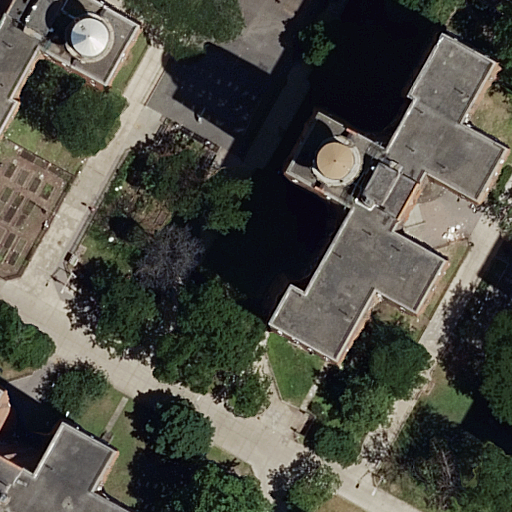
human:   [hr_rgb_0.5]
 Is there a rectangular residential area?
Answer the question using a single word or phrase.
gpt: yes

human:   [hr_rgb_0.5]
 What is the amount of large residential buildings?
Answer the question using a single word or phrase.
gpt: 1

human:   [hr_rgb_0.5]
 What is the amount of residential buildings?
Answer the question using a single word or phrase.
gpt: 3

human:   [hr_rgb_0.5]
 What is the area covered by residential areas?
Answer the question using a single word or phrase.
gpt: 10609m2

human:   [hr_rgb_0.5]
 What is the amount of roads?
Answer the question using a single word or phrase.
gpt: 6

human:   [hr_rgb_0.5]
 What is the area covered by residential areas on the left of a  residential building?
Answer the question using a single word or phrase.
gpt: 0m2

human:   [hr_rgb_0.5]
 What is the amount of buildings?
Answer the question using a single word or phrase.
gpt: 3

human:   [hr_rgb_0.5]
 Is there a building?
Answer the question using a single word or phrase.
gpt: yes

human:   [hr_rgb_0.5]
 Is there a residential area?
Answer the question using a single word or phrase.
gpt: yes

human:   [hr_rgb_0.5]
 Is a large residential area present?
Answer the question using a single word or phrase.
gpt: yes

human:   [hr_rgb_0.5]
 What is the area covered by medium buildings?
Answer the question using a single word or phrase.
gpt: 613m2

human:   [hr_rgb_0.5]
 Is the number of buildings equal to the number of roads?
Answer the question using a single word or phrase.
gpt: no

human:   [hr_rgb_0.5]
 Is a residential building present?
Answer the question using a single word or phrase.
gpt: yes

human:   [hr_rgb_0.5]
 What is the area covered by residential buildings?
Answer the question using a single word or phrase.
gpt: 1847m2

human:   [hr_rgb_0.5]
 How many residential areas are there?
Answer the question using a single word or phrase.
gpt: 1

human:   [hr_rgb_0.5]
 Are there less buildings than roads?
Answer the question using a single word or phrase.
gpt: yes

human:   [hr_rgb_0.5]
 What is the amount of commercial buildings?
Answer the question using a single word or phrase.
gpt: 0

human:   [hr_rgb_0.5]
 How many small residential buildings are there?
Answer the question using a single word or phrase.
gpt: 0

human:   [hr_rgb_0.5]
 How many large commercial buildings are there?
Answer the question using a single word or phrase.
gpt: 0

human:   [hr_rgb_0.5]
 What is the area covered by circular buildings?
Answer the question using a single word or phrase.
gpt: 0m2

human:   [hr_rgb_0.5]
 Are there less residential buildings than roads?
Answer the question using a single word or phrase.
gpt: yes

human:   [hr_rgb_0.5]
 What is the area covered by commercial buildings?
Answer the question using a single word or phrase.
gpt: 0m2

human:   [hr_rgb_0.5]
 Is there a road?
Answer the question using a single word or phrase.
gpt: yes

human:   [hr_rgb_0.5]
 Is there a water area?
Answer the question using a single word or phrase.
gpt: no

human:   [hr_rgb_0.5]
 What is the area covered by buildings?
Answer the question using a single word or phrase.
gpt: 1847m2

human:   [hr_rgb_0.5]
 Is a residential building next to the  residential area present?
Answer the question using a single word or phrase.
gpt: yes

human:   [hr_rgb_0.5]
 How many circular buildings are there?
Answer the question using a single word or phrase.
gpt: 0

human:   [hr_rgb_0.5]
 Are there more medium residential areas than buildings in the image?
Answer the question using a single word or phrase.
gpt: no

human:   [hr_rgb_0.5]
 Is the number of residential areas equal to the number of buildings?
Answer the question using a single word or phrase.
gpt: no

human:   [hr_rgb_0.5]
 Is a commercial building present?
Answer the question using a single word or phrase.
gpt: no

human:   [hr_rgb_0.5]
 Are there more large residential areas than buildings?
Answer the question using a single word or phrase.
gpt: no

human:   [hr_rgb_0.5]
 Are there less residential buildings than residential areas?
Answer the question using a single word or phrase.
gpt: no

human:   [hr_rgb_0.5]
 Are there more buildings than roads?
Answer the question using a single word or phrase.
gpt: no

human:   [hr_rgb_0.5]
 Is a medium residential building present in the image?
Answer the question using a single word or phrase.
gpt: yes

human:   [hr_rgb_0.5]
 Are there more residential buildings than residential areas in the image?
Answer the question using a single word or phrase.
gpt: yes

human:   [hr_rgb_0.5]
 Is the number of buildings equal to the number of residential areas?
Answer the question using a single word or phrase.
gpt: no

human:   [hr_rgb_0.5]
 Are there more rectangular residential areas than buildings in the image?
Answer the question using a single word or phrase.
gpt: no

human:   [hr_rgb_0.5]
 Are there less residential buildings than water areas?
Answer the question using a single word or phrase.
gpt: no

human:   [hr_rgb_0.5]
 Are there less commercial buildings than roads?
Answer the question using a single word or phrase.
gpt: yes

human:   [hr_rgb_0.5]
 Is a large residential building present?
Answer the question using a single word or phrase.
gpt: yes

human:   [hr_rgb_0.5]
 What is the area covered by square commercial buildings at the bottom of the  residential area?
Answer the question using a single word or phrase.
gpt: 0m2

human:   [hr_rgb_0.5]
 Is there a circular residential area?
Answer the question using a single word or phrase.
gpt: no

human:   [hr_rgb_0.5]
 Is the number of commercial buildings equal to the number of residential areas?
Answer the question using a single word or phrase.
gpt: no

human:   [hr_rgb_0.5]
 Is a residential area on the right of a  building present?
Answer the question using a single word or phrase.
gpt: no

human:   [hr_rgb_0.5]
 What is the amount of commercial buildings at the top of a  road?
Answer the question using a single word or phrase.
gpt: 0

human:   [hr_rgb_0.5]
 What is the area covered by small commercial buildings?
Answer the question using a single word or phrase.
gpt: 0m2

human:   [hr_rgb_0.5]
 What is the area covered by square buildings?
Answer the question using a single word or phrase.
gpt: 0m2

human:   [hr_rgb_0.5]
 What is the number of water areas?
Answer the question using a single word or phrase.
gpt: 0

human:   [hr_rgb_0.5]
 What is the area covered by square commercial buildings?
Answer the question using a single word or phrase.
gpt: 0m2

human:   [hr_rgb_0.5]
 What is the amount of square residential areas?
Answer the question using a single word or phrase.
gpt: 0

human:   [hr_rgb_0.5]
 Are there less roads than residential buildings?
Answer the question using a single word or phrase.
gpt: no

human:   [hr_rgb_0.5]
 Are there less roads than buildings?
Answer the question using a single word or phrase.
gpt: no

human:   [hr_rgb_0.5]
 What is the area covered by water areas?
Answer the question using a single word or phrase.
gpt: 0m2

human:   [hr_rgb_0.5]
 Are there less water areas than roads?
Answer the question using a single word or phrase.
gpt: yes

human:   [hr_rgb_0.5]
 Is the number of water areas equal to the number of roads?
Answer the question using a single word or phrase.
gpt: no

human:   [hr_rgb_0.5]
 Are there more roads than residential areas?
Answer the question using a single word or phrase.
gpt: yes

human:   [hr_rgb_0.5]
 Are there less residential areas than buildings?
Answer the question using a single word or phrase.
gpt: yes

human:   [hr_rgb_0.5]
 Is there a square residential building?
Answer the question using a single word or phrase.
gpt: no

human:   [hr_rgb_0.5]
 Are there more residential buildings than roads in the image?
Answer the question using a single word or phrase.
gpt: no

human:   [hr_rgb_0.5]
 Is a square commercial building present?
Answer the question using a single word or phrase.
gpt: no

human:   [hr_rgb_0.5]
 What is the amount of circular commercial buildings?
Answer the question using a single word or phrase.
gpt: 0

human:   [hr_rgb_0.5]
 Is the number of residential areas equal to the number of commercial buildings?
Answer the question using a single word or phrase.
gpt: no

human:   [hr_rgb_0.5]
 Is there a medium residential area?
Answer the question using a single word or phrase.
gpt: no

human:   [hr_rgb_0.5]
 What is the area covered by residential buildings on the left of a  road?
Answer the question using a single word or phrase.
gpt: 613m2